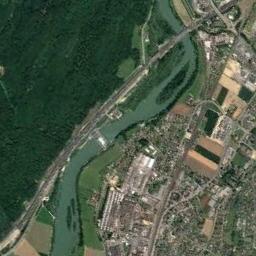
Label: river